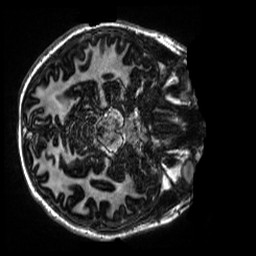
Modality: MP2RAGE
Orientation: axial
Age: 11
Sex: female
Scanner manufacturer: siemens
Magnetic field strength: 3 T
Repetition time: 4 s
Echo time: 0.00303 s